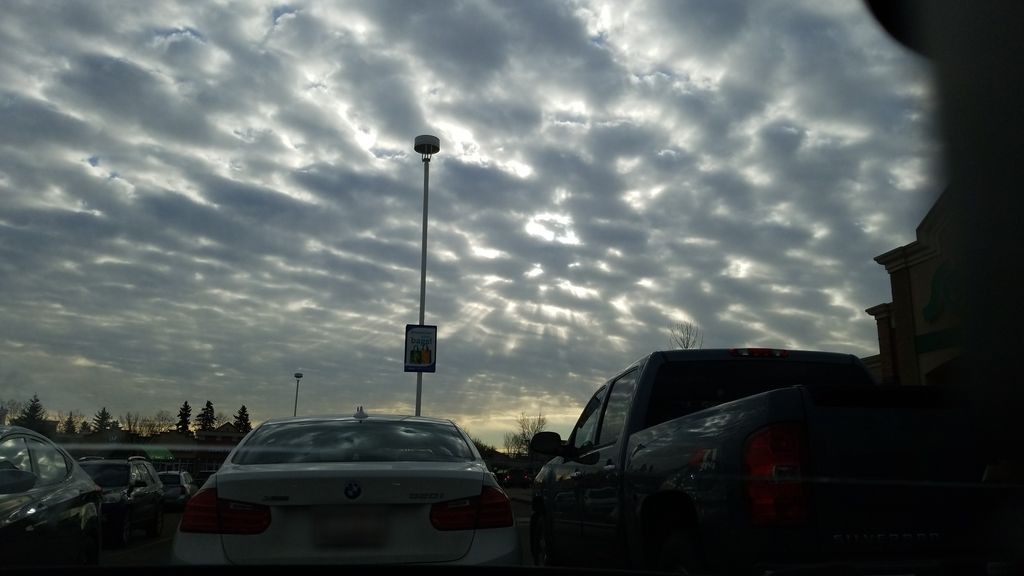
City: edmonton